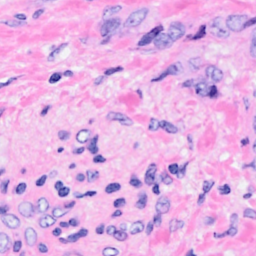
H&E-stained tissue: Breast